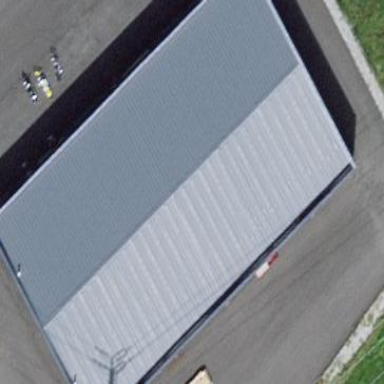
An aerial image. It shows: Industrial building.